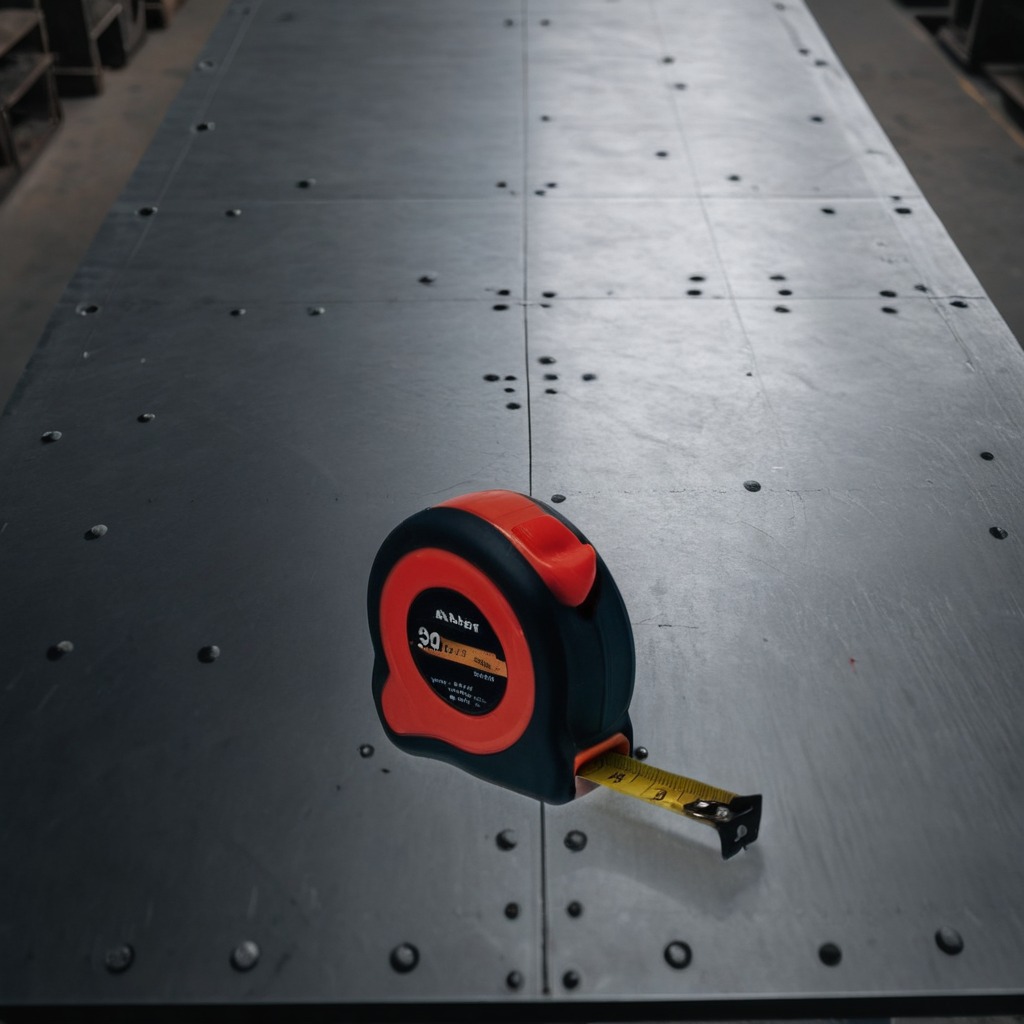
A measuring tape is lying on the cold steel table in a mining workshop.